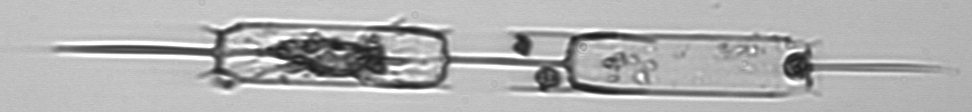
Label: Ditylum_brightwellii